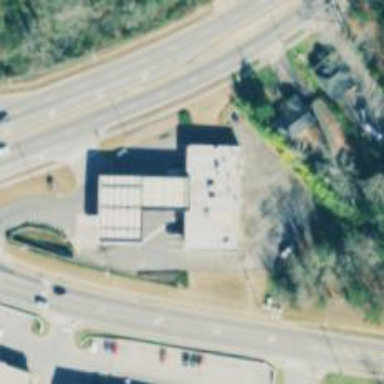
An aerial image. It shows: Convenience shop.